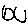
Label: car